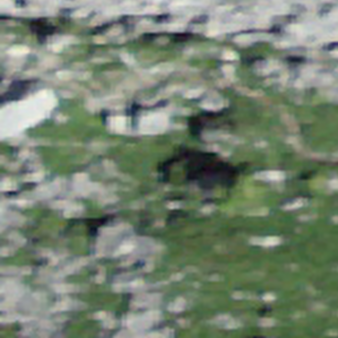
Label: bouldering_area